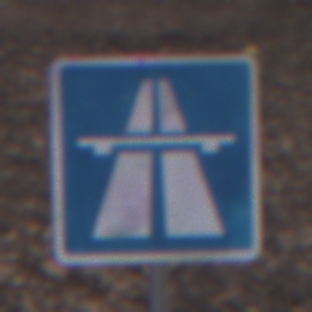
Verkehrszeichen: Autobahn
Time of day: MorningAfternoon
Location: Outdoor (Nature)
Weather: Overcast
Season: Autumn
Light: Natural